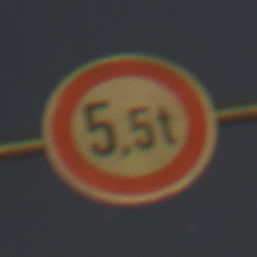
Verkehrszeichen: TatsaechlicheMasse
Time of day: Night
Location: Outdoor (Urban)
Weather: PartlyCloudy
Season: NotSpecified
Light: Artificial